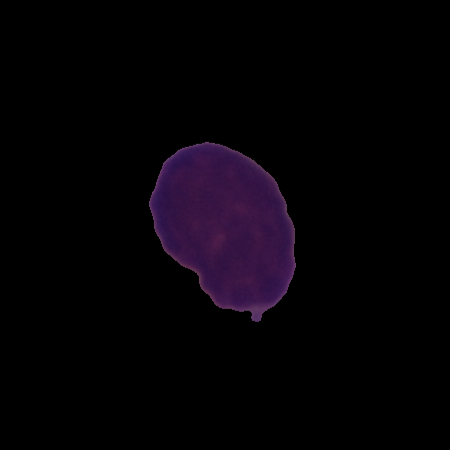
Label: cancer